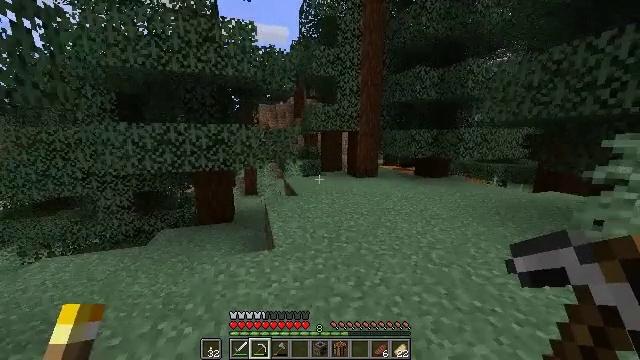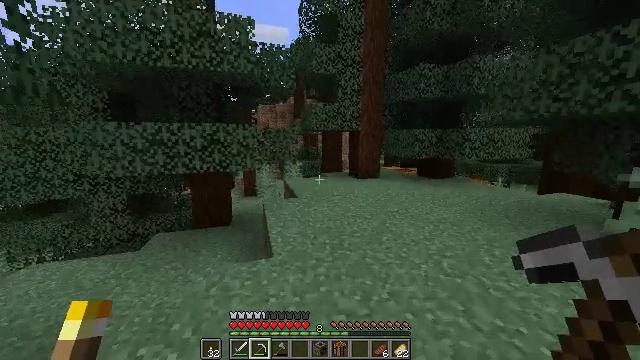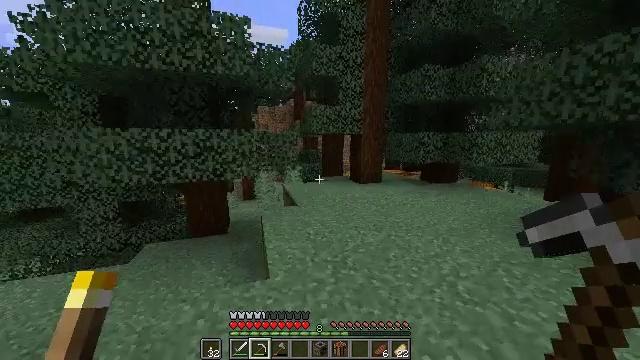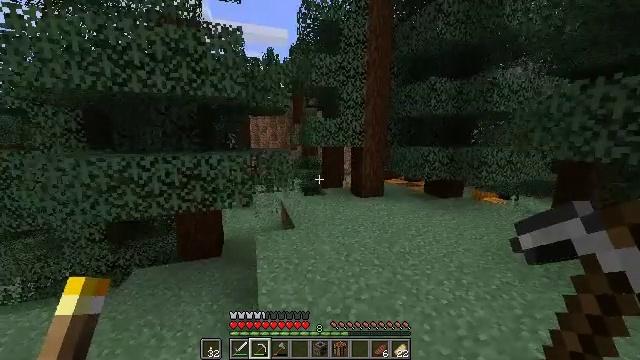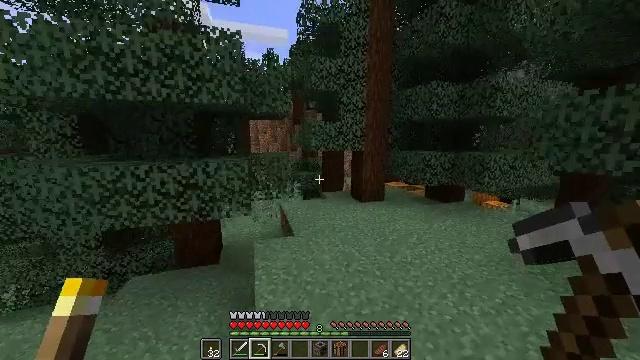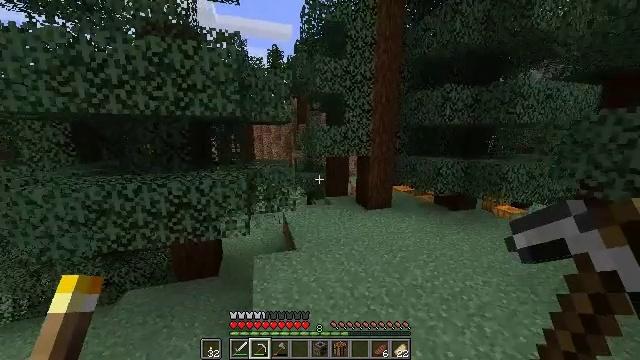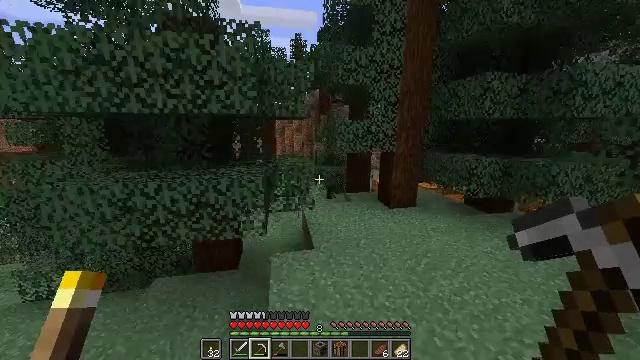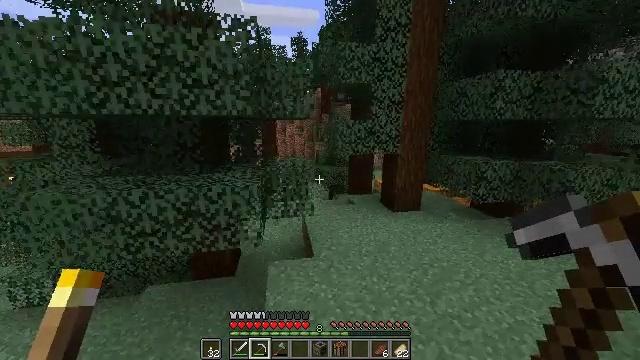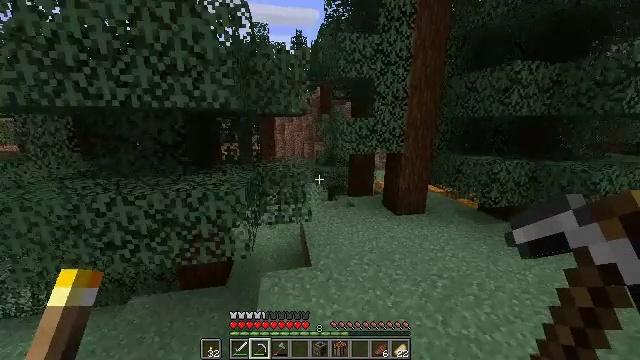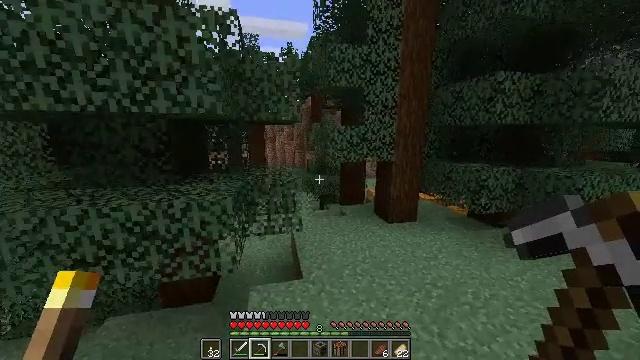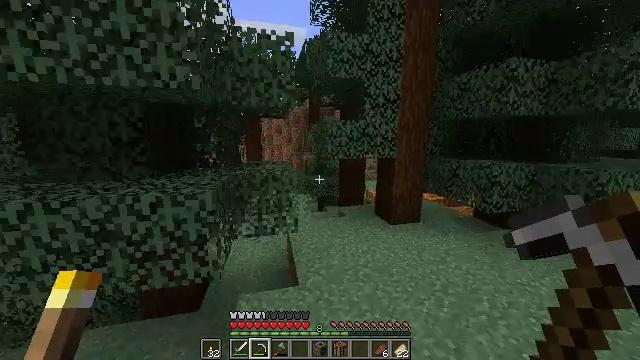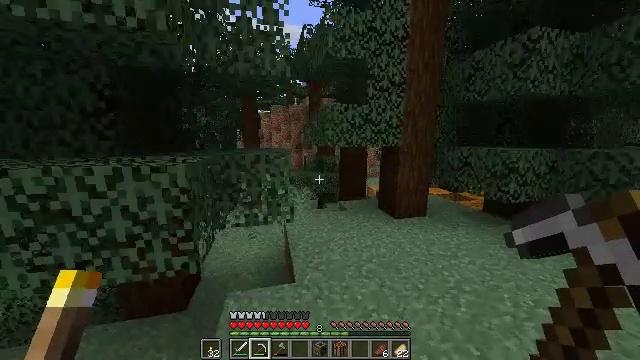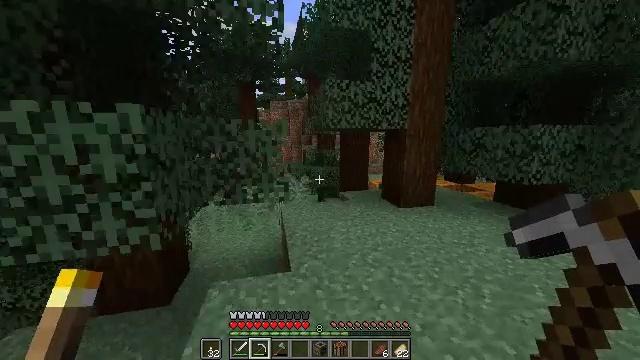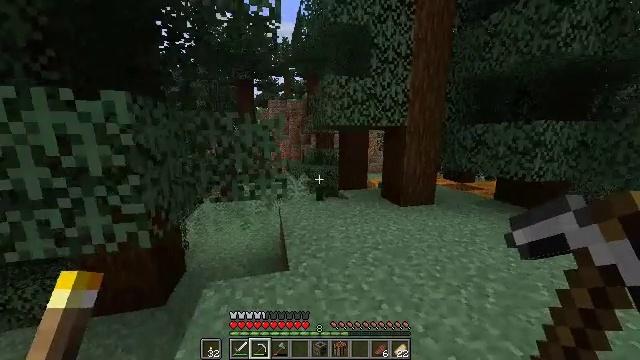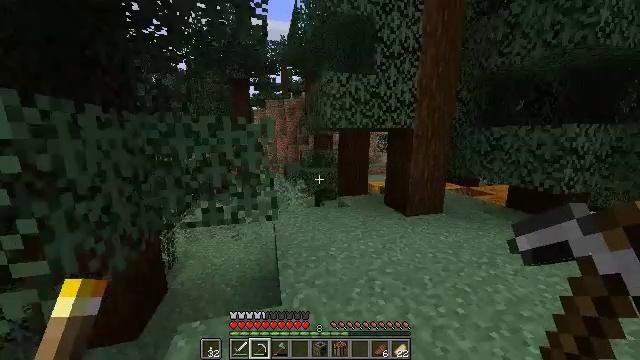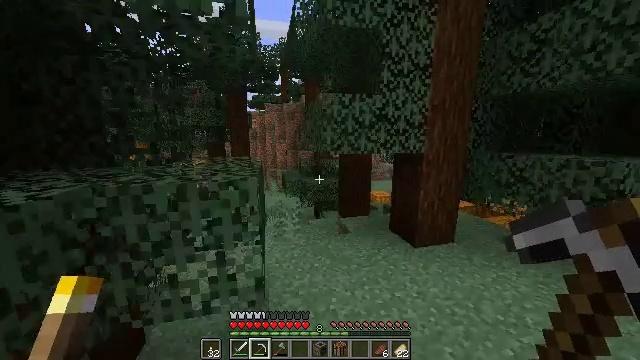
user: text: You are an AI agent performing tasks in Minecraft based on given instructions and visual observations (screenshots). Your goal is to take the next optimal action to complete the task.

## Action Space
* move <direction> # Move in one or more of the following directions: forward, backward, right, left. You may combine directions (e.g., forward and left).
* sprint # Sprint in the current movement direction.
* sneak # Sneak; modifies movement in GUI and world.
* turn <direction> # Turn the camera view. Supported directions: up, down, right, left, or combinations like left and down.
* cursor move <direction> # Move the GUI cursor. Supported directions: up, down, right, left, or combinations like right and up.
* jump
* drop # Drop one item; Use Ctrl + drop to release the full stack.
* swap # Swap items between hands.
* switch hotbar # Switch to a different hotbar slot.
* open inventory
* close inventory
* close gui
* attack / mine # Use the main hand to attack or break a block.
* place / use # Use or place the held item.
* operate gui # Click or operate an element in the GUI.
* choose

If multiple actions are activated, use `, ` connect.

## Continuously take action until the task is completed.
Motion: motion action
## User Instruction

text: Drop pumpkin seeds.
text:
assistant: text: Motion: move forward, sprint
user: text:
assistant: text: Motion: move forward, sprint, jump
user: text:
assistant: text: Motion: move forward, sprint, jump
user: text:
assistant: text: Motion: move forward, sprint, jump
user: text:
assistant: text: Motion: move forward, sprint, turn left and down, jump
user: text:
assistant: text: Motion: move forward, sprint, turn left and down, jump
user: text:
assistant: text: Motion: move forward, sprint, jump
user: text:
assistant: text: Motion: move forward, sprint, jump
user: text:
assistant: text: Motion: move forward, sprint, turn right and up, jump
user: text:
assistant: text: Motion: move forward, sprint, jump
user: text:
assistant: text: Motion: move forward, sprint, jump
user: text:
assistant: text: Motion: move forward, sprint, jump
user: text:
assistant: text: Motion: move forward, sprint, jump
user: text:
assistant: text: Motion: move forward, sprint, jump
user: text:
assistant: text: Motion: move forward, sprint, jump
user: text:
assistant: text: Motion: move forward, sprint, jump
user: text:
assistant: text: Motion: move forward, sprint, turn left and down, jump
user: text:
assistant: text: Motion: move forward, sprint, turn left and down, jump
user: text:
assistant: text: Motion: move forward and move left, sprint, jump
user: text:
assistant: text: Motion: move forward and move left, sprint
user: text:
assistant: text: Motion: move forward and move left, sprint
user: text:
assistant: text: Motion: move forward and move left, sprint
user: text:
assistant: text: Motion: move forward, sprint
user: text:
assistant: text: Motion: move forward, sprint
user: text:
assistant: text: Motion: move forward, sprint
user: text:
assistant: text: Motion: move forward, sprint
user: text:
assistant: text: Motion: move forward, sprint
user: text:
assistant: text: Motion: move forward, sprint, turn right
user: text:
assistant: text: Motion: move forward, sprint, turn right
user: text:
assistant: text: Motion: move forward and move left, sprint